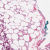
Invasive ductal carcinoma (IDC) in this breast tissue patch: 0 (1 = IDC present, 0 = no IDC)